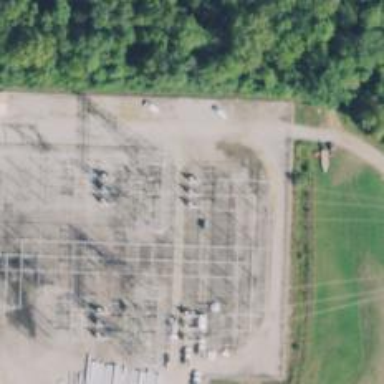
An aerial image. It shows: Switch for power supply.